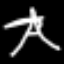
Label: The Eiffel Tower